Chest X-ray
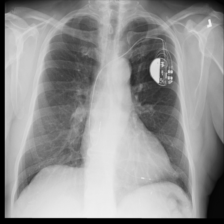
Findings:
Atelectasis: negative
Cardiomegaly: negative
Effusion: negative
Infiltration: negative
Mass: negative
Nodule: negative
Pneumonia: negative
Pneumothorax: negative
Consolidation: negative
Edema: negative
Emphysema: negative
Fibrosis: negative
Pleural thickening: negative
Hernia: negative